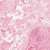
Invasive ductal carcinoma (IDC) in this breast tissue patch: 0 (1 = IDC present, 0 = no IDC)